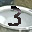
Label: 3